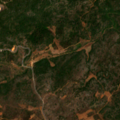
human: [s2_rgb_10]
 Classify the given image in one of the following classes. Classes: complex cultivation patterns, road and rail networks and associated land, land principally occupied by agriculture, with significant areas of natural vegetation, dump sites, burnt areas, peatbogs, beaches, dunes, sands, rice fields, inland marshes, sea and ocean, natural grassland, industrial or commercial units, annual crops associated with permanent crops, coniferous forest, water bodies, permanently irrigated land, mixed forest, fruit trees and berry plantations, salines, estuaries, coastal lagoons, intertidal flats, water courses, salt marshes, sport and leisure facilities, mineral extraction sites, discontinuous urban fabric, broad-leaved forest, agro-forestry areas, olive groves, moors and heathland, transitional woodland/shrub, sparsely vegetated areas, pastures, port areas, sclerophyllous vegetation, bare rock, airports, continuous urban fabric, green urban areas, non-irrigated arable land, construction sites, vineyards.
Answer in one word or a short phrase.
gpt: olive groves, land principally occupied by agriculture, with significant areas of natural vegetation, sclerophyllous vegetation, transitional woodland/shrub